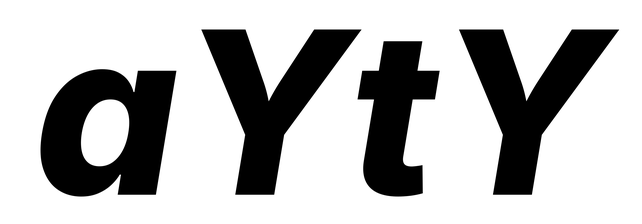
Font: Inter-Italic_ExtraBold_Italic